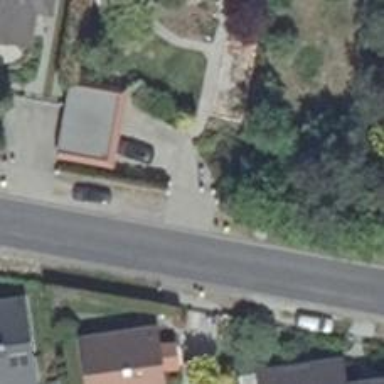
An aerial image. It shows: Driveway.